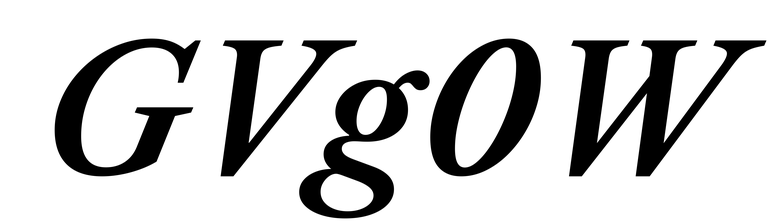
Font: LibreCaslonText-Italic_SemiBold_Italic